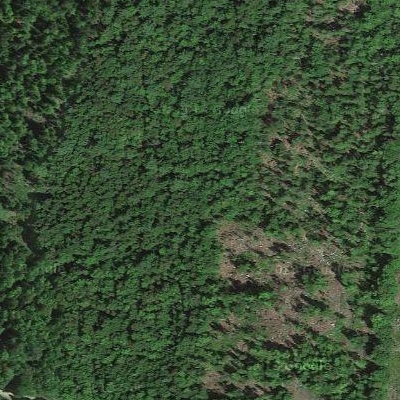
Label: Forest